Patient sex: M
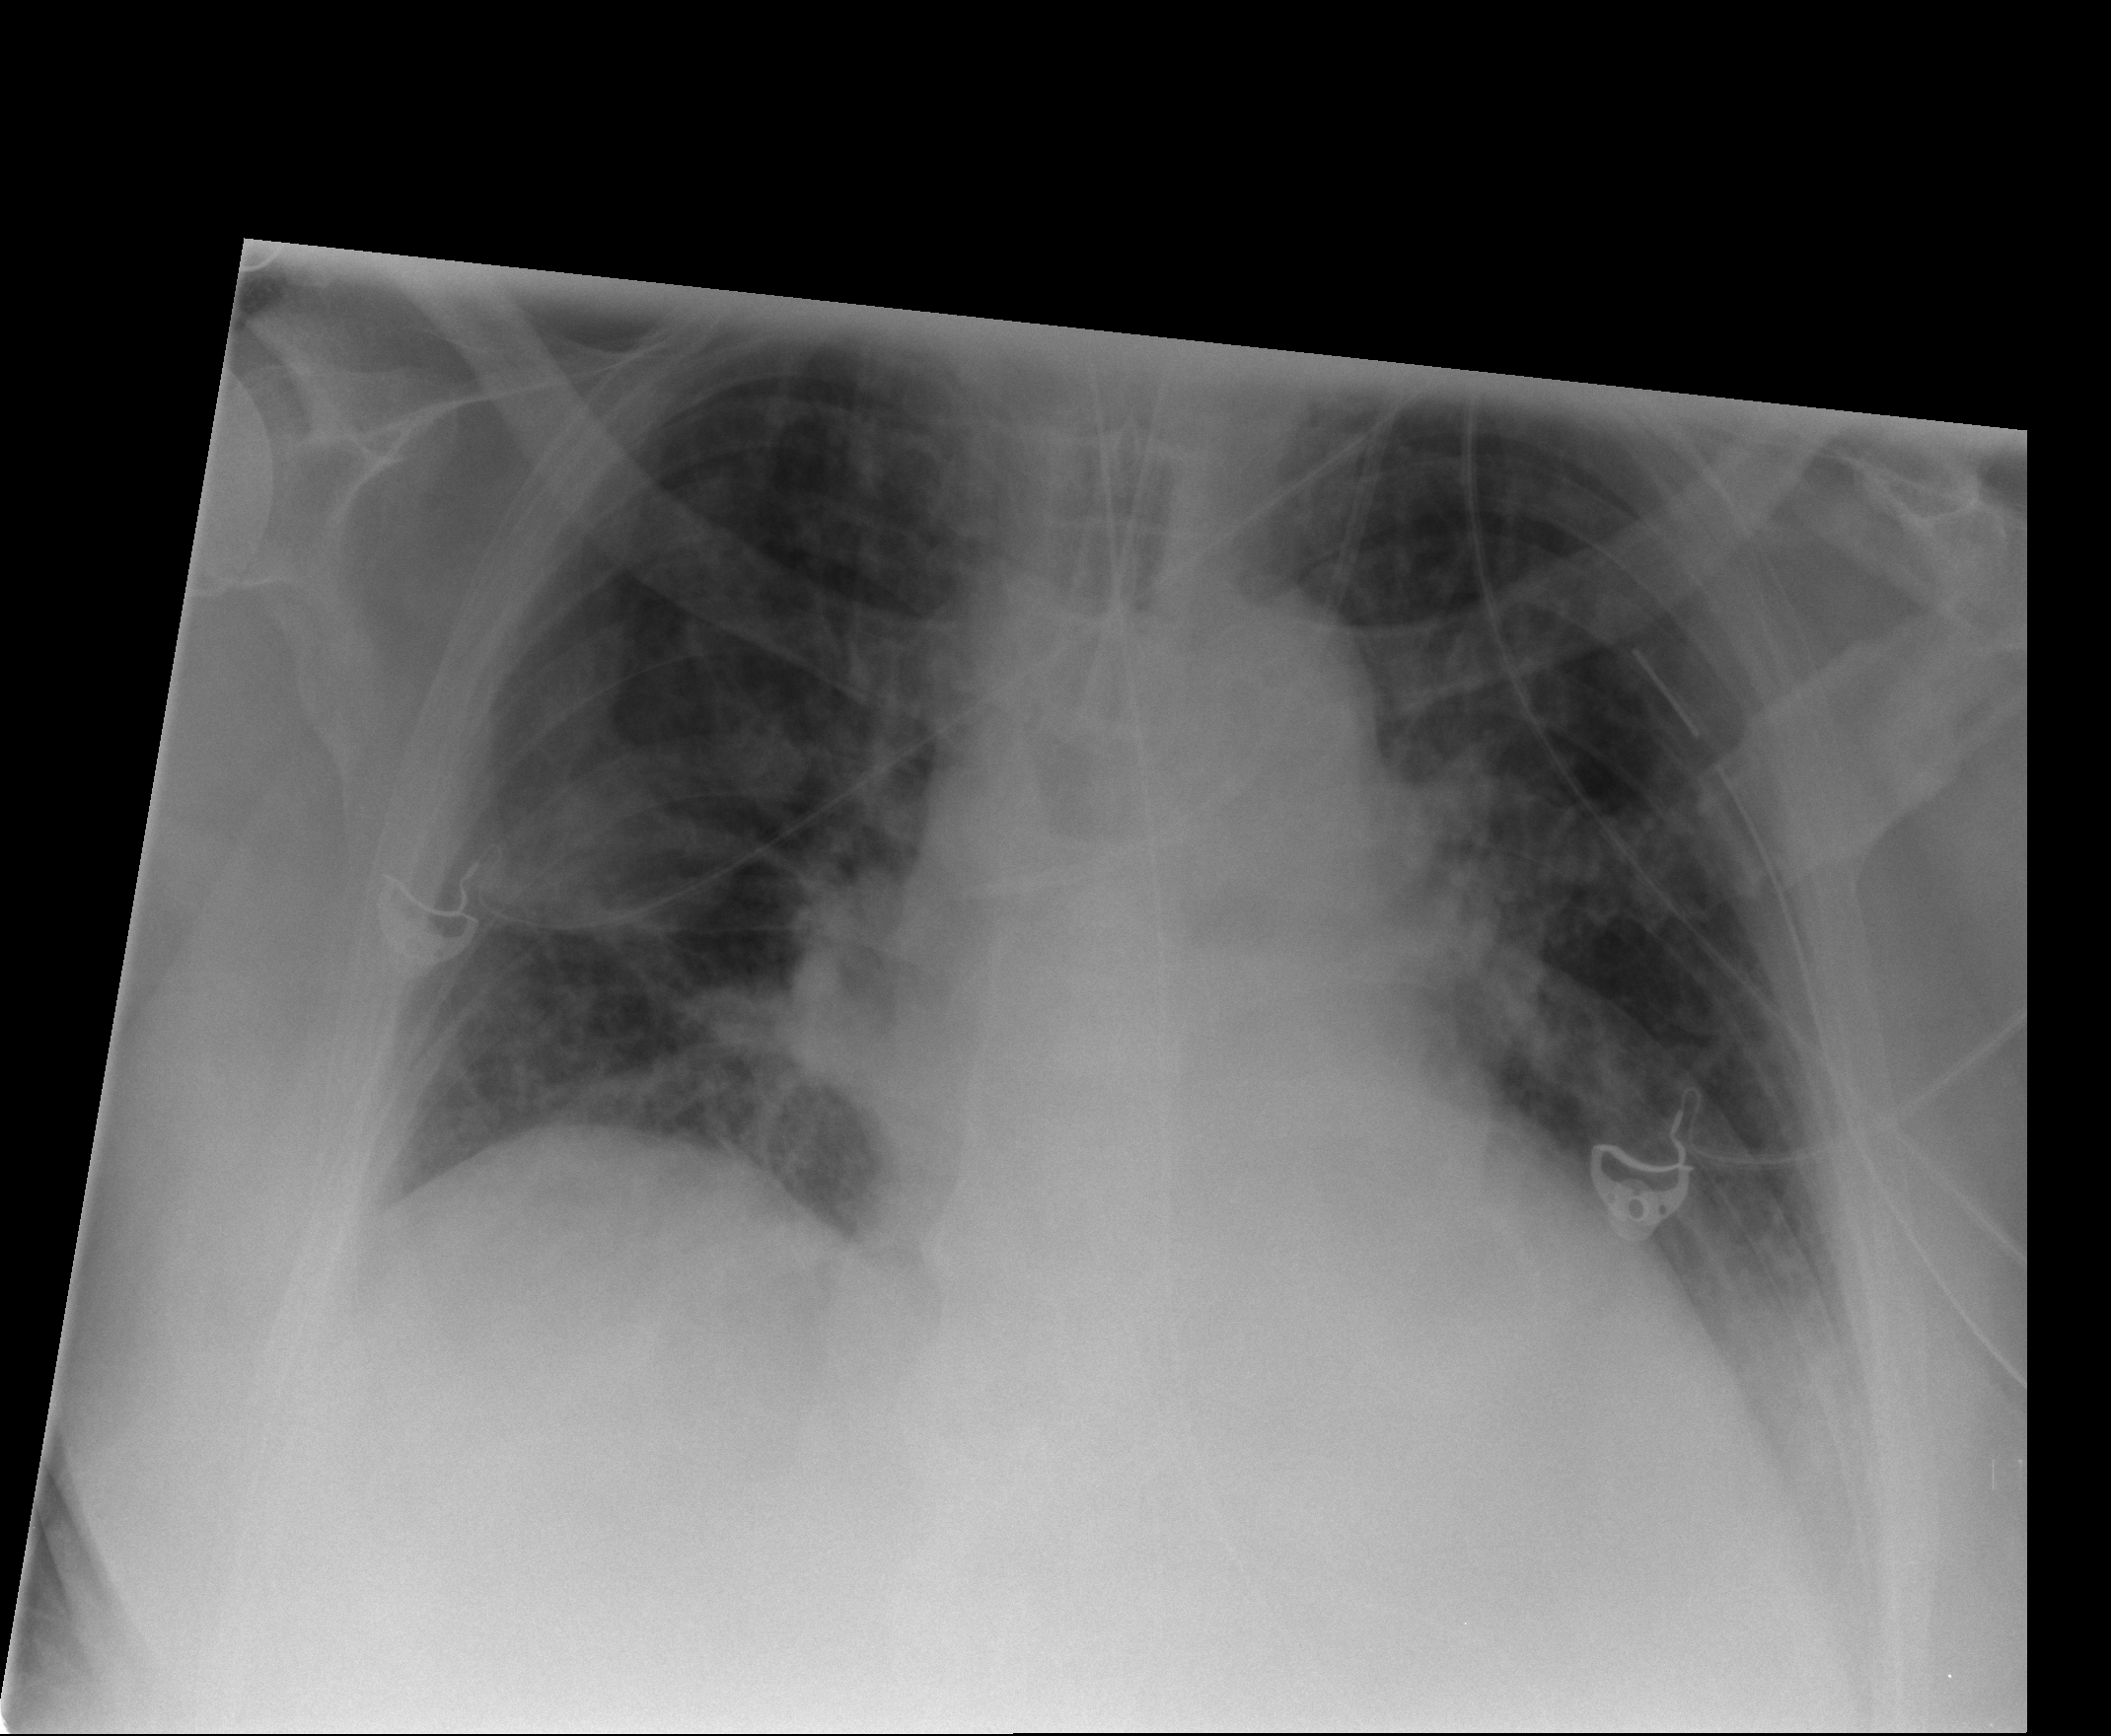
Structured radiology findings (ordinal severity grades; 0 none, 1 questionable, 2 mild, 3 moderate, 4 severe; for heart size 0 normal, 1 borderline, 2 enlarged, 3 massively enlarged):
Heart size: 3
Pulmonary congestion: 3
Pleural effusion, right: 0
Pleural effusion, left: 2
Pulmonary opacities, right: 3
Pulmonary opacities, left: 3
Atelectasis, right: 1
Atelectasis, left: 2